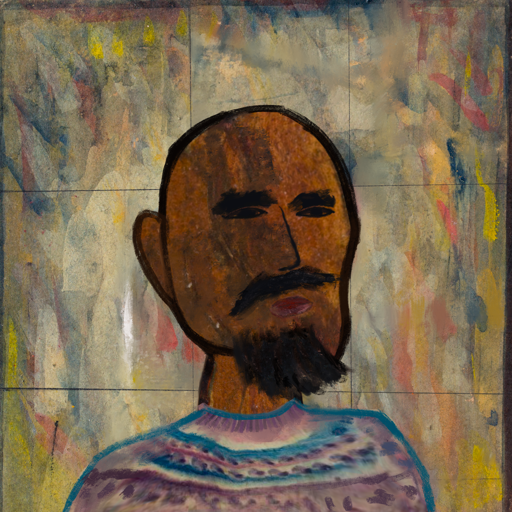
Background: GypsyMother, Head And Neck Side: Mosgoul, Face Side: Mosgoul, Bust: HillGirl, Hair Side: Blank, Head Accessory: Blank, Second Necklace: Blank, Necklace: Blank, Baby: Blank